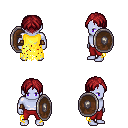
a pixel art fantasy rpg character, male body template, dark elf, purple skin, yellow tattered cape, red pants, brunette parted hairstyle, leather bracers, shield, four views (front, back, left, right), 2x2 character sprite sheet, small pixel art, hard edges, no anti-aliasing